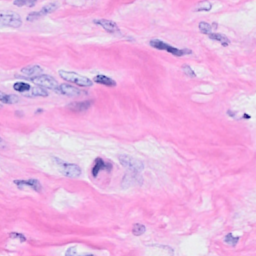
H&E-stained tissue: Breast